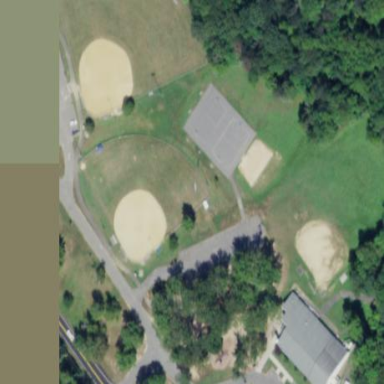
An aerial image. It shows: Baseball pitch on the ground.